Question: I'm new to ASP.NET MVC and I need some help from you. I'm trying to create insert and get image from database and I can save an image into binary format but I can't get it back into image format
My output is like below image

Here is my view
'''
@model IEnumerable<HelphoProject.Models.Property>
@{
ViewBag.Title = "Index";
}
<h2>Index</h2>
<p>
hi you are now in Index page of HElpho
</p>
<div>
@Html.DropDownList("CityID", (IEnumerable<SelectListItem>)ViewBag.CityList,"Select City")
</div>
<div>
@Html.DropDownList("propertyTypeID",(IEnumerable<SelectListItem>)ViewBag.PropertyTypeList,"Select PropertyType")
</div>
@Html.ActionLink("Add New Property", "AddNewProperty",null, new { @class="btn btn-primary"})
<table class="table" style="width: 1200px;">
<tr>
<th>
<b>ImageID</b>
</th>
<th>
<b>CityID</b>
</th>
<th>
<b>TypeID</b>
</th>
<th>
<b>Image</b>
</th>
<th>
<b>Description</b>
</th>
</tr>
@foreach (var item in Model)
{
<tr>
<td>
@Html.DisplayFor(a =>item.ImageID )
</td>
<td>
@Html.DisplayFor(a=>item.CityID)
</td>
<td>
@Html.DisplayFor(a=>item.propertyTypeID)
</td>
<td style="width: 500px;">
@Html.Raw(item.Image)
</td>
<td>
<img src="/Content/RetrieveImage/@item.ImageID" alt="" height=100 width=200 />
</td>
<td>
@Html.DisplayFor(a=>item.Description)
</td>
<td style="width: 500px;">
@*@Html.Raw(item.content)*@
</td>
<td>
</td>
<td>
@* @Html.DisplayFor(modelItem => item.Description)*@
</td>
</tr>
}
</table>
'''
Here is my controller code:
'''
using HelphoProject.DataAccessLayer;
using HelphoProject.Models;
using System;
using System.Collections.Generic;
using System.Linq;
using System.Web;
using System.Web.Mvc;
namespace HelphoProject.Controllers
{
public class PropertyController : Controller
{
//
// GET: /Property/
[HttpGet]
public ActionResult Index()
{
Cities();
getPropertyType();
readwriteProperty writedata = new readwriteProperty();
List<Property> propertyList = writedata.getproperties();
var content = propertyList.Select(item => new Property()
{
ImageID = item.ImageID,
CityID = item.CityID,
propertyTypeID = item.propertyTypeID,
Image = item.Image,
Description = item.Description
});
List<Property> contentModel = content.Select(item => new Property()
{
ImageID = item.ImageID,
CityID = item.CityID,
propertyTypeID = item.propertyTypeID,
Image = item.Image,
Description = item.Description
}).ToList();
RetrieveImage(1);
return View(contentModel);
}
public ActionResult RetrieveImage(int id)
{
byte[] cover = GetImageFromDataBase(id);
if (cover != null)
{
return File(cover, "image/jpg");
}
else
{
return null;
}
}
/// <summary>
///
/// </summary>
/// <param name="Id"></param>
/// <returns></returns>
public byte[] GetImageFromDataBase(int Id)
{
readwriteProperty writedata = new readwriteProperty();
byte[] Image = writedata.getImageFromDB();
return Image;
}
public ActionResult Cities()
{
readwriteCity dbconnection = new readwriteCity();
List<City> pcontent = new List<City>();
{
//Get all page content from TblHome table
pcontent = dbconnection.getAllCities();
};
List<SelectListItem> cityList = new List<SelectListItem>();
//List<string> items = new List<string>();
foreach (var item in pcontent)
{
cityList.Add(new SelectListItem
{
Text = item.CityName,
Value = item.CityID.ToString()
});
}
ViewBag.CityList = cityList;
return View();
}
public ActionResult getPropertyType()
{
readwritePropertyType dbconnection = new readwritePropertyType();
List<PropertyType> pcontent = new List<PropertyType>();
{
// Get all page content from TblHome table
pcontent = dbconnection.getAllPropertyType();
};
List<SelectListItem> propertyTypeList = new List<SelectListItem>();
List<string> items = new List<string>();
foreach (var item in pcontent)
{
propertyTypeList.Add(new SelectListItem
{
Text = item.propertyType,
Value = item.propertyTypeID.ToString()
});
}
ViewBag.PropertyTypeList = propertyTypeList;
return View();
}
public ActionResult AddNewProperty()
{
Cities();
getPropertyType();
return View();
}
[HttpPost]
public ActionResult AddNewProperty(Property objProperty)
{
HttpPostedFileBase file = Request.Files["ImageData"];
readwriteProperty writedata = new readwriteProperty();
string str = writedata.SaveProperty(file, objProperty);
if (str == "Data Saved Successfully")
{
return RedirectToAction("Index");
}
return View(objProperty);
}
}
}
'''
Here is my model:
'''
using System;
using System.Collections.Generic;
using System.ComponentModel.DataAnnotations;
using System.Linq;
using System.Web;
namespace HelphoProject.Models
{
public class Property
{
public int ImageID { get; set; }
public int CityID { get; set; }
public int propertyTypeID { get; set; }
[Required]
public byte[] Image { get; set; }
public string Description { get; set; }
}
}
'''
And I have used one more thing to connect with database
'''
using System;
using System.Collections.Generic;
using System.Linq;
using System.Web;
using System.Data.SqlClient;
using System.Data;
using System.Configuration;
using HelphoProject.Models;
using System.IO;
namespace HelphoProject.DataAccessLayer
{
public class readwriteProperty
{
SqlConnection cn = new SqlConnection(ConfigurationManager.ConnectionStrings["mycon"].ConnectionString);
SqlCommand cmd;
SqlDataAdapter sda;
DataTable dt;
public string SaveProperty(HttpPostedFileBase file, Property objproperty)
{
objproperty.Image = ConvertToBytes(file,null);
cmd = new SqlCommand("spSaveProperty", cn);
cmd.CommandType = CommandType.StoredProcedure;
// cmd.Parameters.AddWithValue("@intStateID", objCity.StateID);
cmd.Parameters.AddWithValue("@ImageID", objproperty.ImageID);
cmd.Parameters.AddWithValue("@CityID", objproperty.CityID);
cmd.Parameters.AddWithValue("@TypeID", objproperty.propertyTypeID);
cmd.Parameters.AddWithValue("@Image", objproperty.Image);
cmd.Parameters.AddWithValue("@Description", objproperty.Description);
cn.Open();
try
{
cmd.ExecuteNonQuery();
}
catch (Exception ex)
{
return "Datat Not Saved Successfully";
}
cn.Close();
return "Data Saved Successfully";
}
public byte[] getImageFromDB()
{
cn.Open();
sda = new SqlDataAdapter("select Image FROM tblImages", cn);
dt = new DataTable();
sda.Fill(dt);
Property objmainProperty = new Property();
foreach (DataRow dr in dt.Rows)
{
Property objProperty = new Property();
objProperty.Image=(byte[])dr["Image"];
objmainProperty.Image = objProperty.Image;
}
cn.Close();
return objmainProperty.Image;
}
public List<Property> getproperties()
{
cn.Open();
sda = new SqlDataAdapter("select ImageID,CityID,TypeID,Image,Description from tblImages", cn);
dt = new DataTable();
sda.Fill(dt);
List<Property> properties = new List<Property>();
foreach(DataRow dr in dt.Rows)
{
Property objProperty = new Property();
objProperty.ImageID = Convert.ToInt16(dr["ImageID"]);
objProperty.CityID = Convert.ToInt16(dr["CityID"]);
objProperty.propertyTypeID = Convert.ToInt16(dr["TypeID"]);
objProperty.Image = (byte[])dr["Image"];
objProperty.Description = dr["Description"].ToString();
properties.Add(objProperty);
}
cn.Close();
return properties;
}
public byte[] ConvertToBytes(HttpPostedFileBase image,Property objproperty)
{
if (image != null)
{
byte[] imageBytes = null;
BinaryReader reader = new BinaryReader(image.InputStream);
imageBytes = reader.ReadBytes((int)image.ContentLength);
return imageBytes;
}
else
{
byte[] imageBytes = objproperty.Image;
BinaryReader reader = new BinaryReader(image.InputStream);
imageBytes = reader.ReadBytes((int)image.ContentLength);
return imageBytes;
}
}
}
}
'''
Using this code I can upload and save my images in to database and I can get all data from data. I can get image also but in binary format I think you can understand more after watching below image
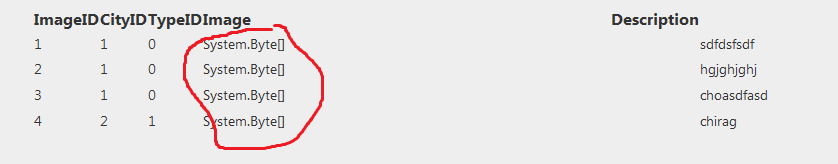
Answer: You have used the wrong model name.
Change
'''
img src="/Content/RetrieveImage/@item.ImageID" alt="" height=100 width=200
'''
to
'''
img src="/Property/RetrieveImage/@item.ImageID" alt="" height=100 width=200
'''
in view section.